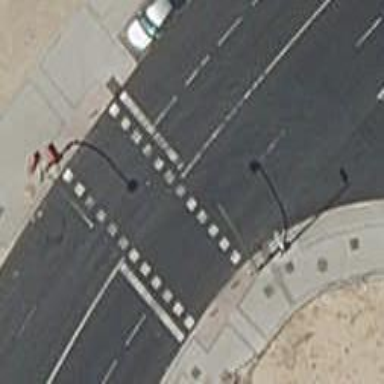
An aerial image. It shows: Road with traffic signals at the crossing.